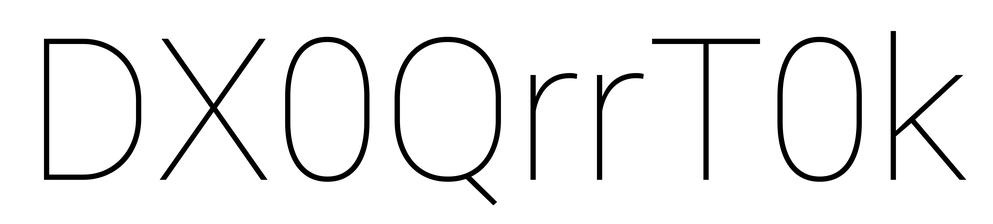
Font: Roboto_Thin